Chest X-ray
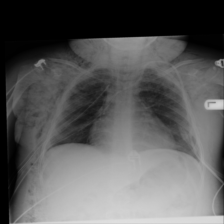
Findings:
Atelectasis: negative
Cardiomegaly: negative
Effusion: negative
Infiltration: negative
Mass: negative
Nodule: negative
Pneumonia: negative
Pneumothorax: negative
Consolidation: negative
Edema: negative
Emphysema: positive
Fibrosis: negative
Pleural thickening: negative
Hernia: negative